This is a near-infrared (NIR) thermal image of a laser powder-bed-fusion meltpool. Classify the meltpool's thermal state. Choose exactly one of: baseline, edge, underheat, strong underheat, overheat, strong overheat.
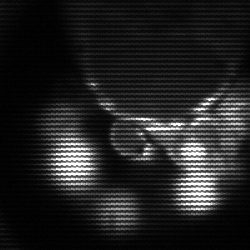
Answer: baseline